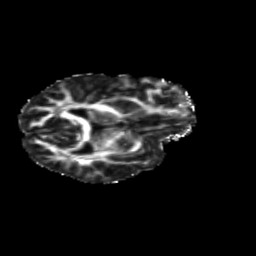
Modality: FA
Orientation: axial
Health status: ill
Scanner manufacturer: siemens
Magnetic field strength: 3 T
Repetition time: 13.7 s
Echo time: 0.098 s